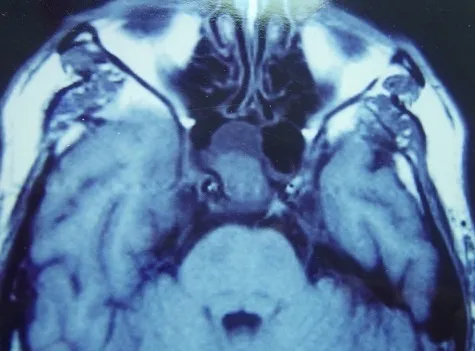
Axial MRI through the sphenoid sinus on T1 with gadolinium, showing a tissue process occupying the sinus with heterogeneous enhancement.
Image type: radiology (mri)